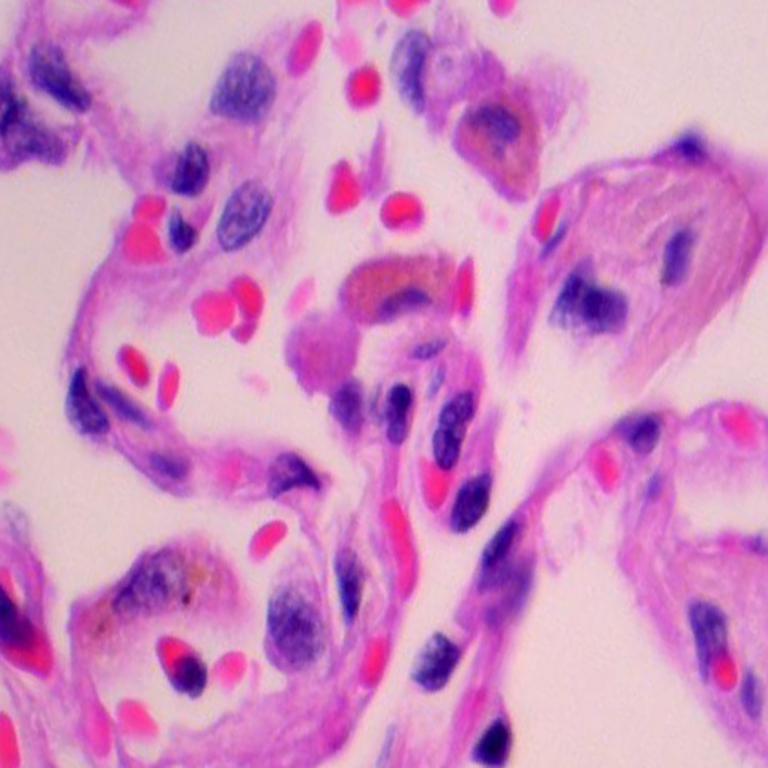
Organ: lung
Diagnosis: benign